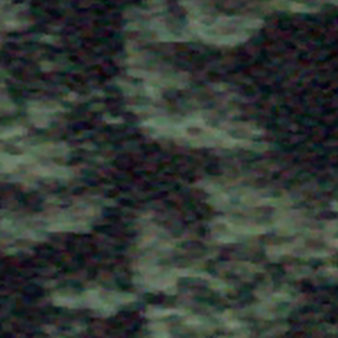
Label: other